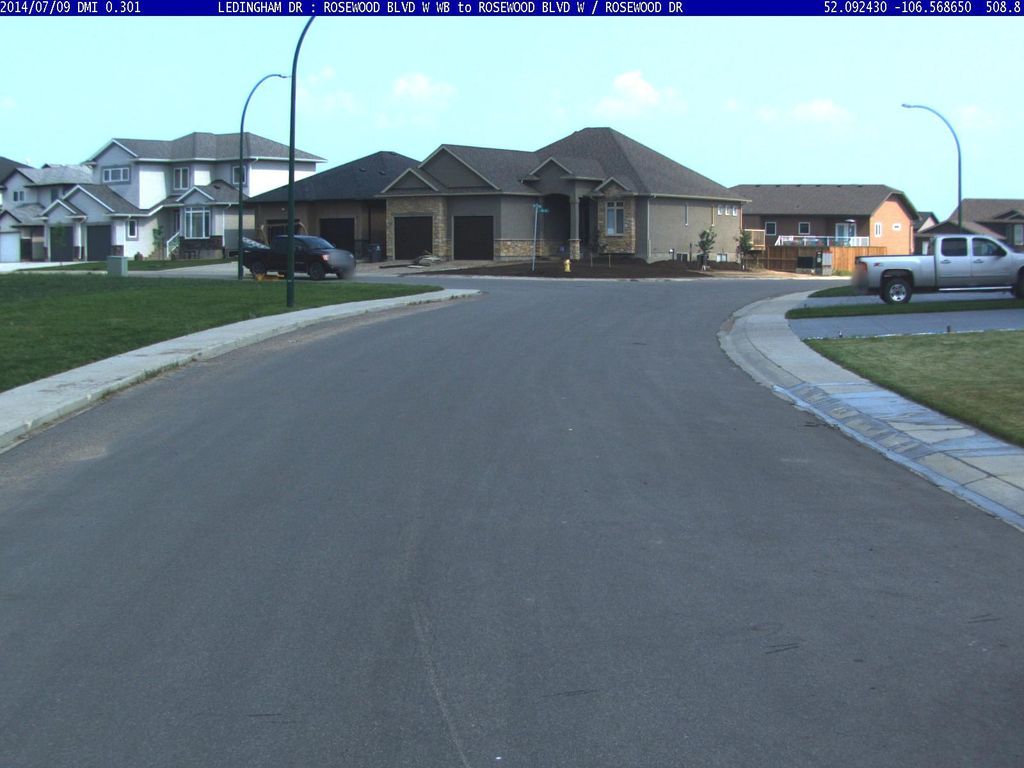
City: saskatoon